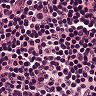
Metastatic tissue present: no